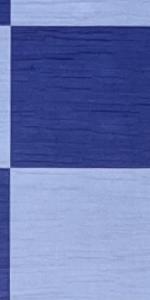
Label: Empty